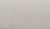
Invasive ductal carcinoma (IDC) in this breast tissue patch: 0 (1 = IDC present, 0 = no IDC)